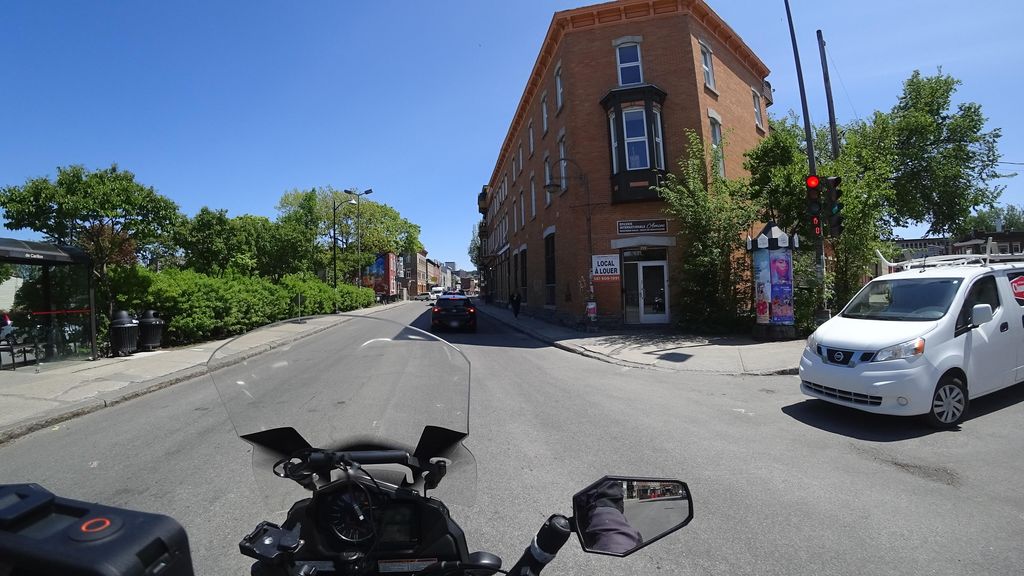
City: quebec_city